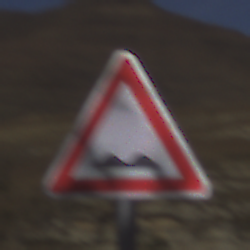
Verkehrszeichen: UnebeneFahrbahn
Umgebung: Outdoor, Nature
Tageszeit: Midday
Wetter: Clear
Licht: Natural
Jahreszeit: NotSpecified
Kontrast: HighContrast